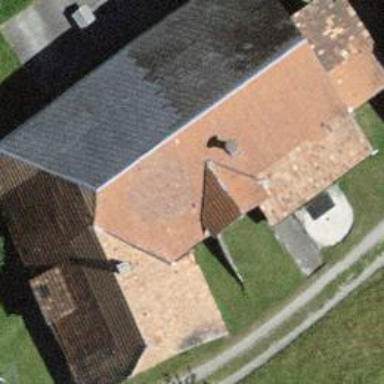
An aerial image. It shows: Farm building.